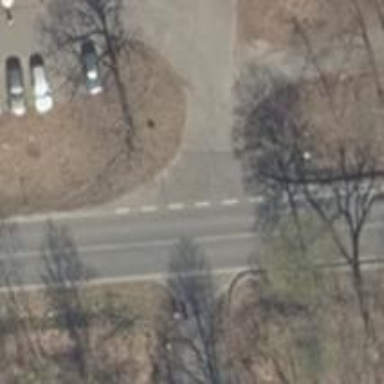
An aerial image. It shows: Asphalt service road.